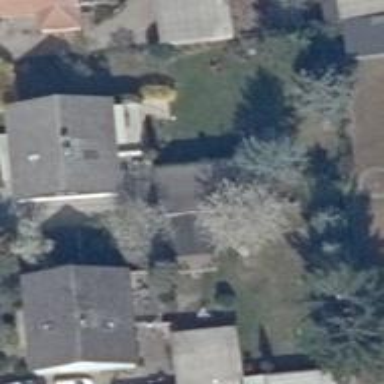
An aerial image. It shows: Single tag "natural: tree."